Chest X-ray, AP view. Patient: 58 years old, sex M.
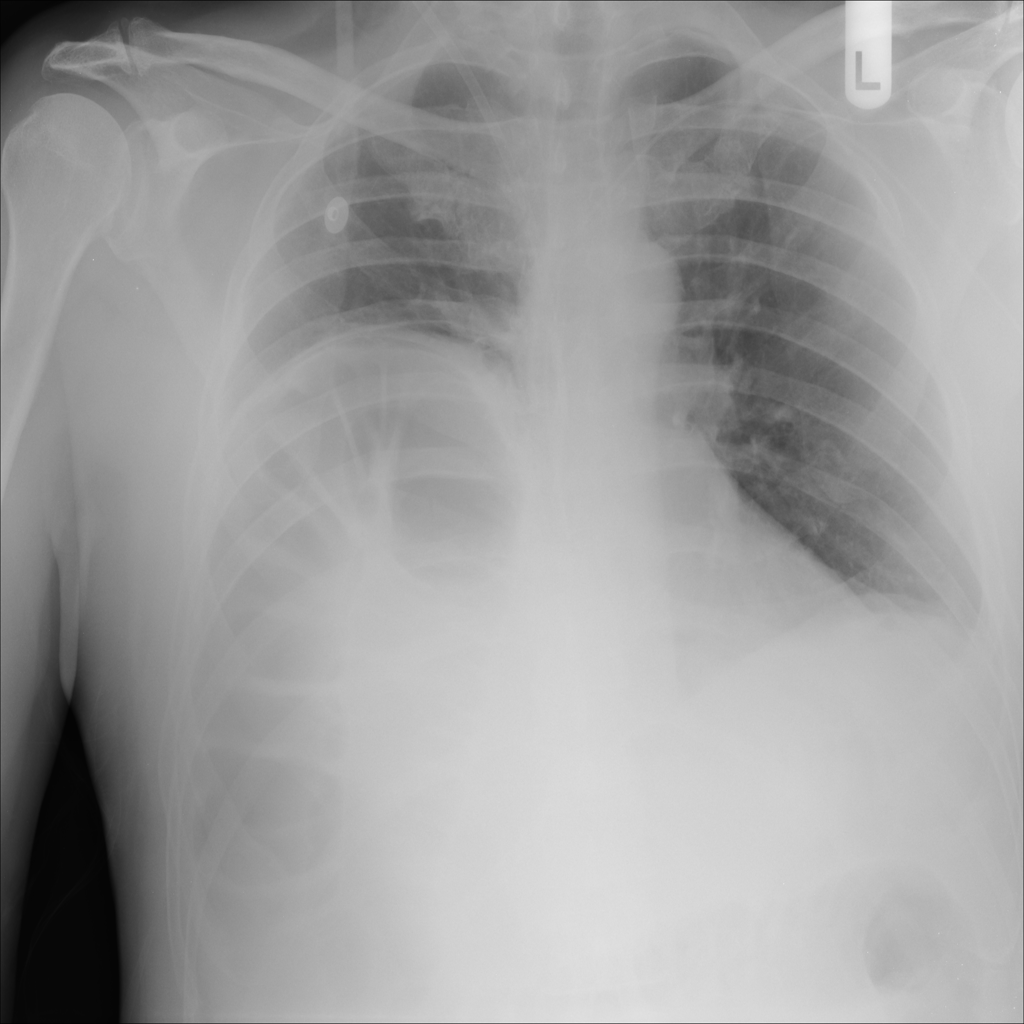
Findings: No Finding